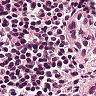
Metastatic tissue present: no